Aerial crown-view tile of a tropical tree (Barro Colorado Island, Panama), acquired 20241112:
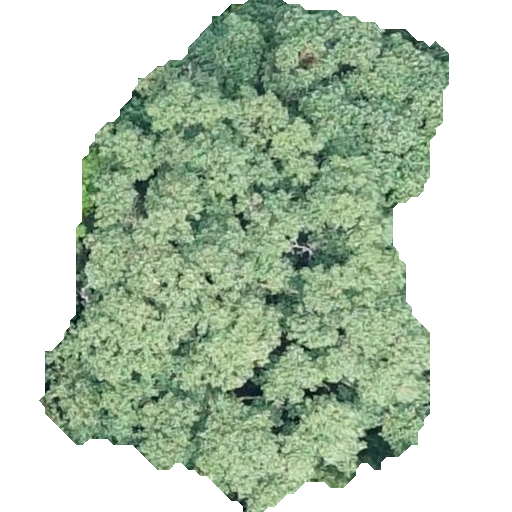
Species: Hieronyma alchorneoides
GBIF accepted scientific name: Hieronyma alchorneoides
Crown area: 232.32 m²